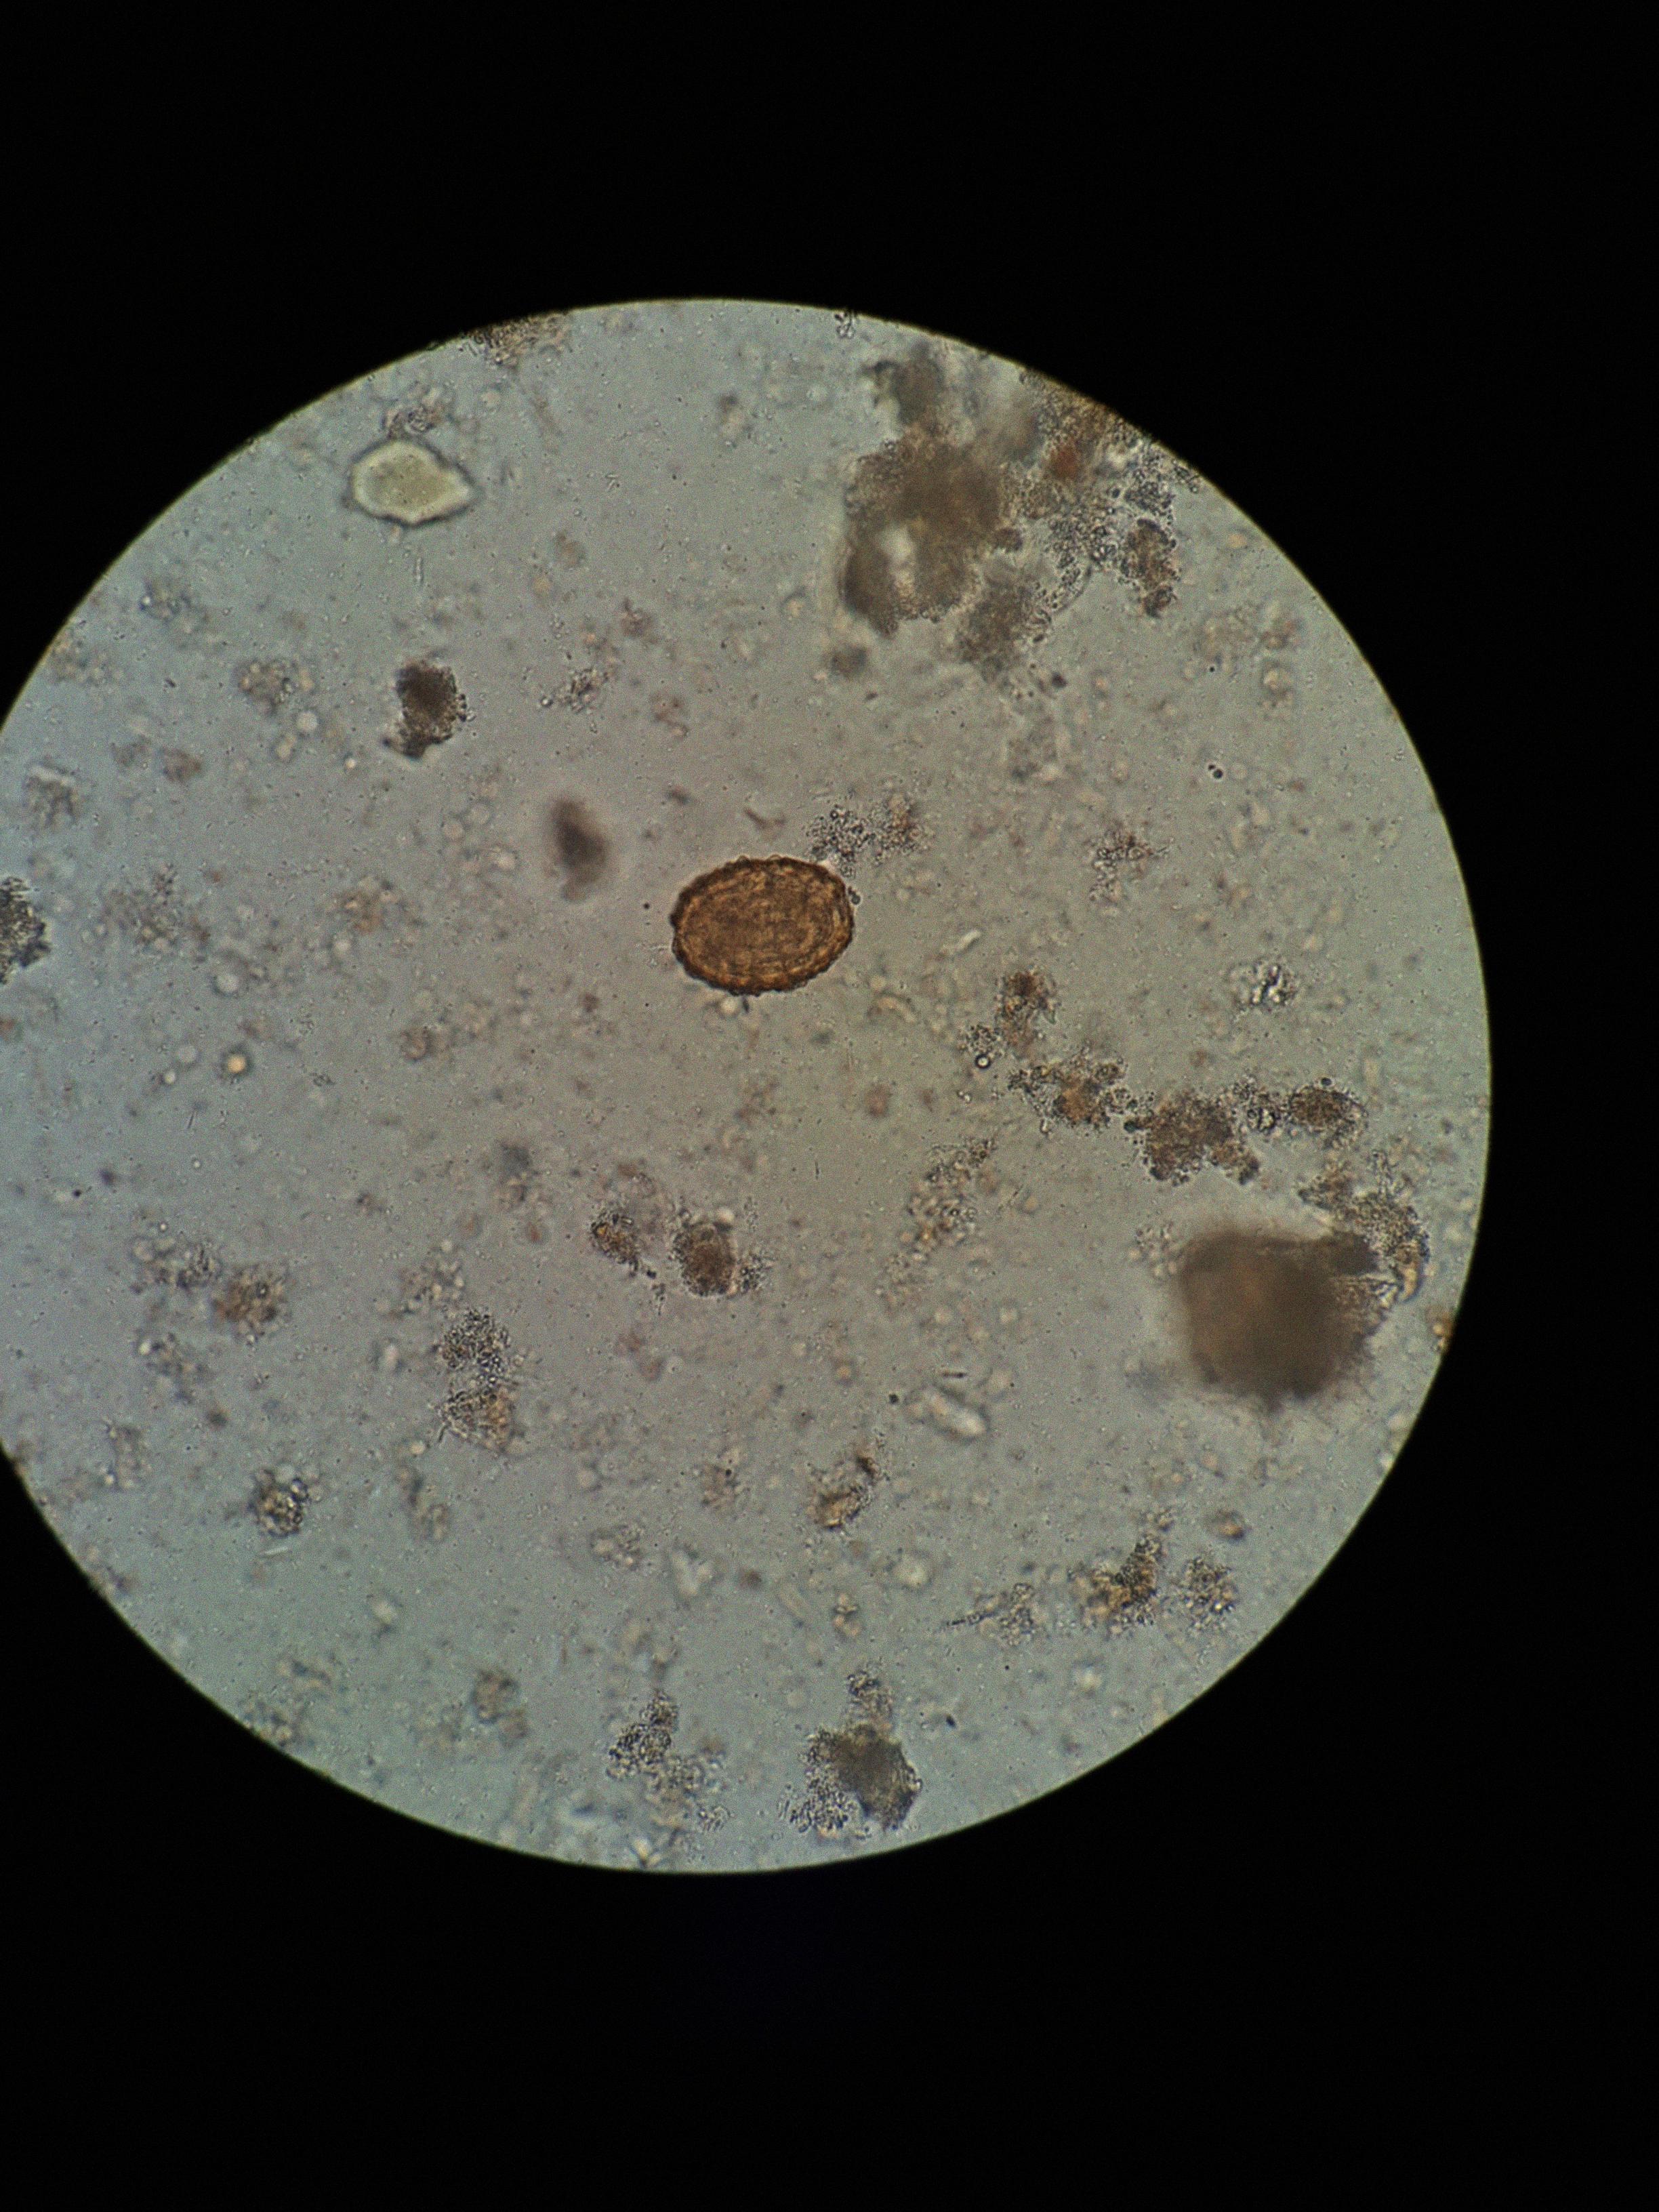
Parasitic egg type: Ascaris lumbricoides